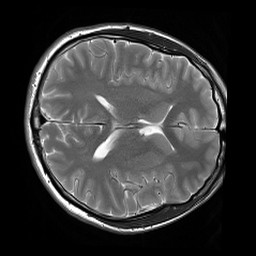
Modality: T2w
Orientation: axial
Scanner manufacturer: siemens
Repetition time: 3.9 s
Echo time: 0.076 s